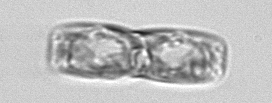
Label: pennate_morphotype1